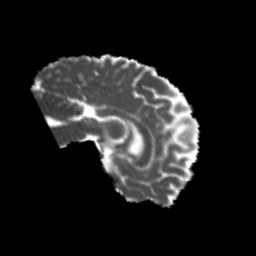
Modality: MD
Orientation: sagittal
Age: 20
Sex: male
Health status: healthy
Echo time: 0.074 s